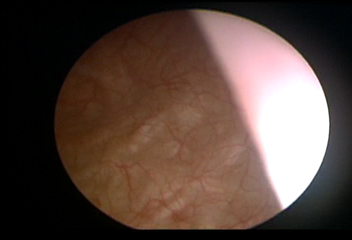
Modality: WLC
Class: Normal mucosa
Bladder cancer association: No